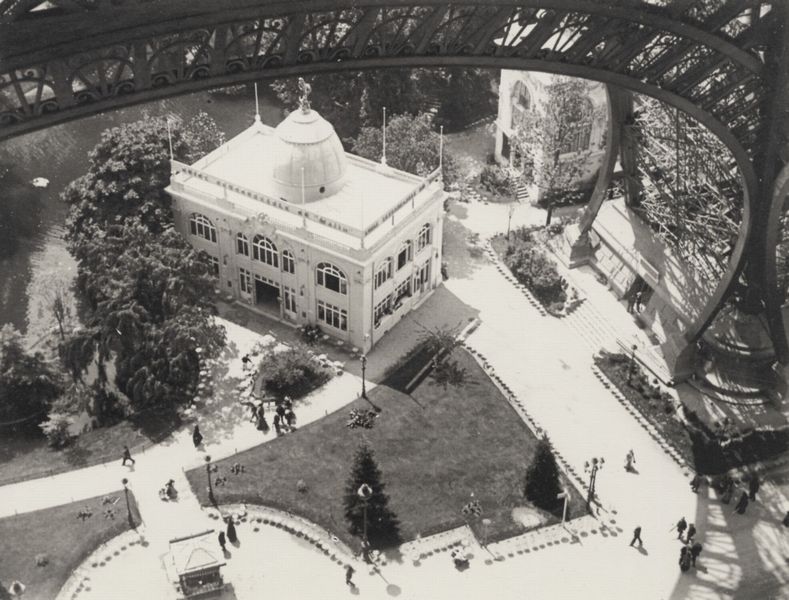
Titel: Blick (vom Eiffelturm) aus der Vogelperspektive auf eine Brasserie und einen Pavillon
Künstler: Francois Emile Zola
Schlagwörter: baum, blätter, schatten, wasser, weiß, bäume, fluss, frauen, grün, menschen, see, stadt, teich, blumen, fenster, grau, hell, lampen, laterne, laternen, licht, männer, paris, schwarz, strasse, tür, dach, gebäude, haus, park, rasen, schloss, weg, wiese, architektur, häuser, brücke, sonne, sträucher, wege, wiesen, realismus, pflanzen, turm, garten, modell, ansicht, bogen, perspektive, türen, dächer, grünanlage, spazieren, platz, vogelperspektive, eiffelturm, kuppel, metall, hoch, tor, foto, fotografie, luftaufnahme, oben, photographie, straßen, bögen, eingang, eisen, gerüst, höhe, orient, palast, flug, schwarzweiss, kuppe, blanc, noir, gebogen, fussweg, photo, bauhaus, maison, herrensitz, lac, vue, konstruktion, stahlbrücke, gebäud, grünfläche, tempel, pavillon, london, ombre, indien, pavillion, stahl, weltausstellung, arbre, paysage, fer, streben, fleuve, eau, bauwerk, rondell, fenêtre, arcade, architecture, coupole, toit, stahlkonstruktion, luftbild, eisenbrücke, ingenieurarchitektur, rabatten, dome, palais, arbres, von oben, brüke, pont, chemin, gazon, gens, jardin, parc, pelouse, tour, exposition, pied, noir et blanc, hommes, passants, lampe, scene, rue, achitecture, battiment, eiffel, eisbrücke, exposition universelle, gustave eiffel, immeuble, la tour eiffel, leuten, lueten, lufzaufnahme, metal, oriental, palasr, personnes, pfag, schwarzweißdruck, tour d'eiffel, tour eiffel, trocadero, x ain, eifelturm, construction, seine, bäumne, promenieren, promenade, mare, étang, batiment, sapin, lampadaire, wenige menschen, weißes gebäude, universelle, chaillot, réverbères, journée, exposiion, eiffzl, arbrezs, pilier, atbres, génie, internationale, visiteur, visiteurs, structure, tout, plate-bande, aerien, metallique, sous, tour effeil, touriste, weltaustellung, vue de haut, champ de mars, aclimatatio, monuement